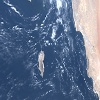
Label: water